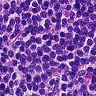
Metastatic tissue present: no